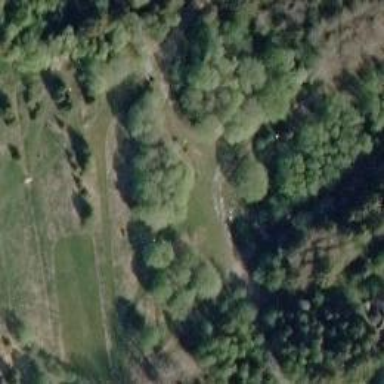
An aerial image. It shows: Disc golf course on leisure land.